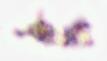
Label: Detritus